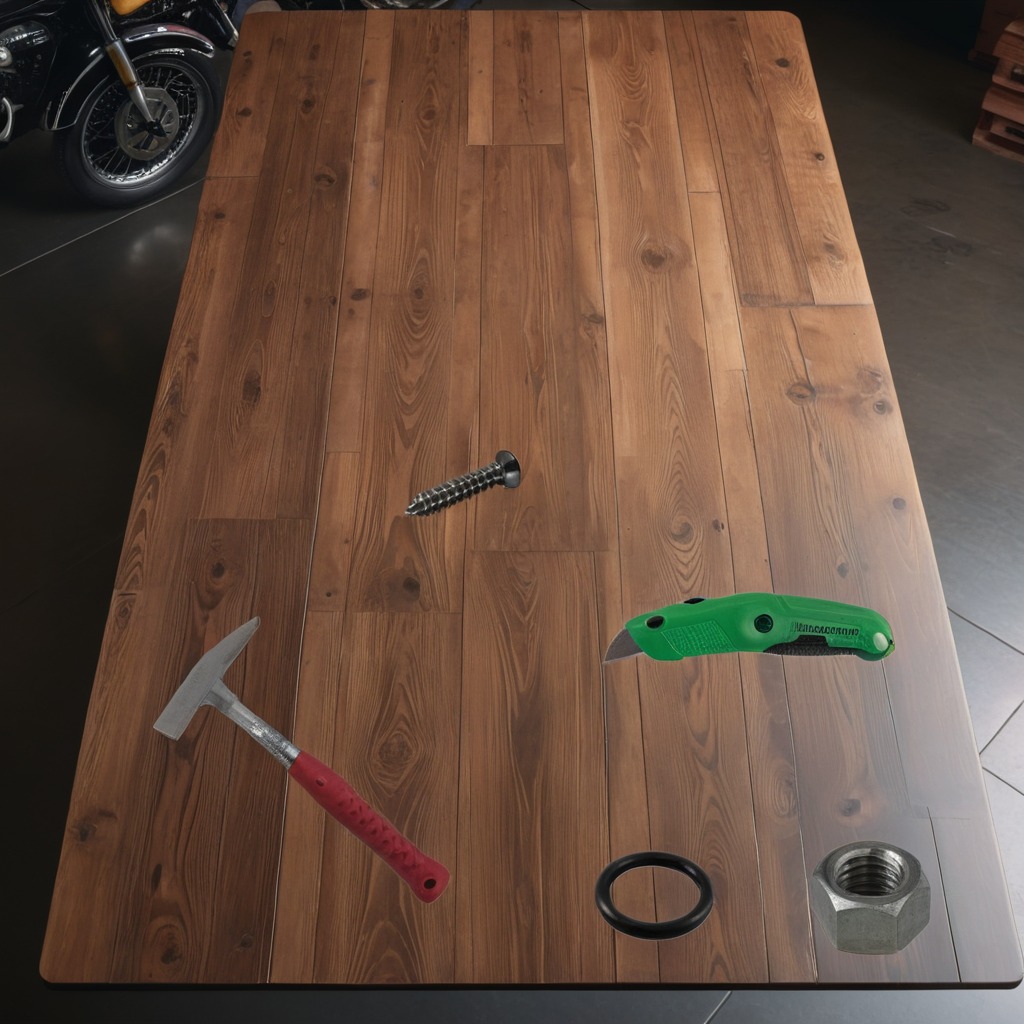
A rubber Oring, a utility knife, a metal machine screw, a hammer, and a metal nut are lying on the wooden table in a vintage motorcycle garage.